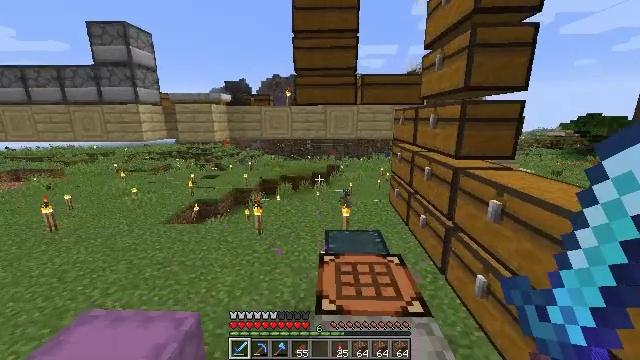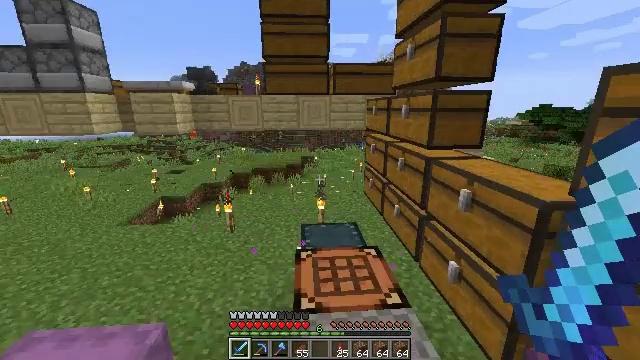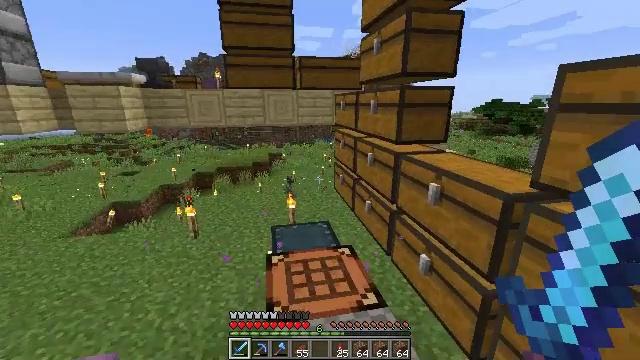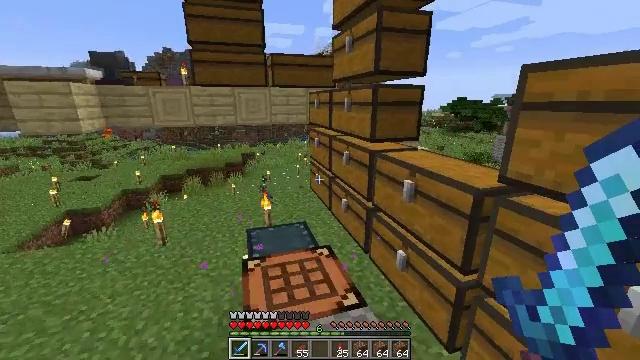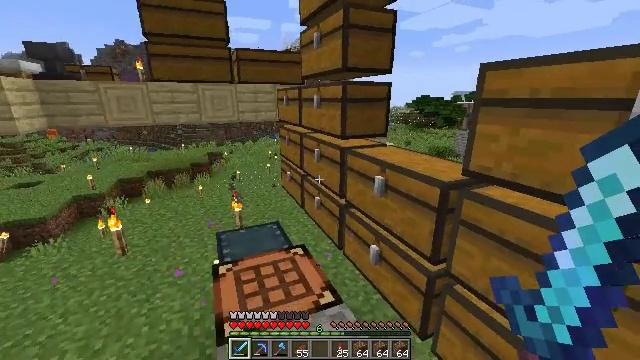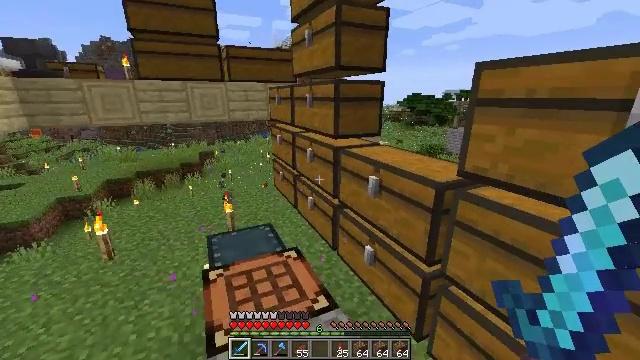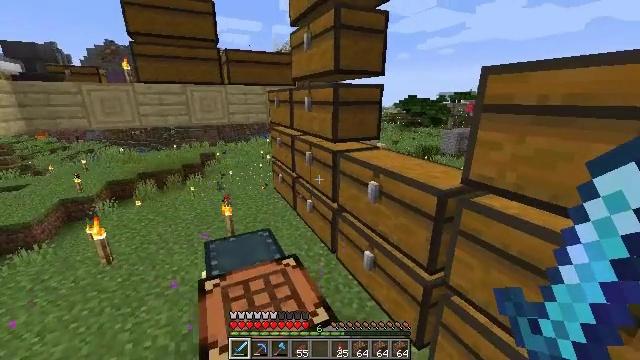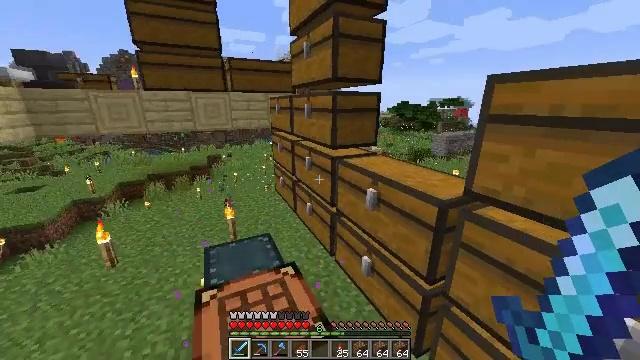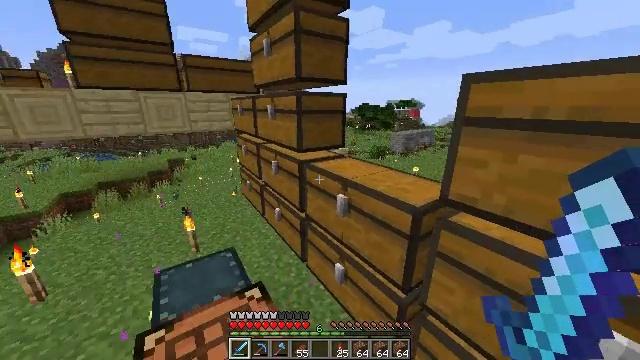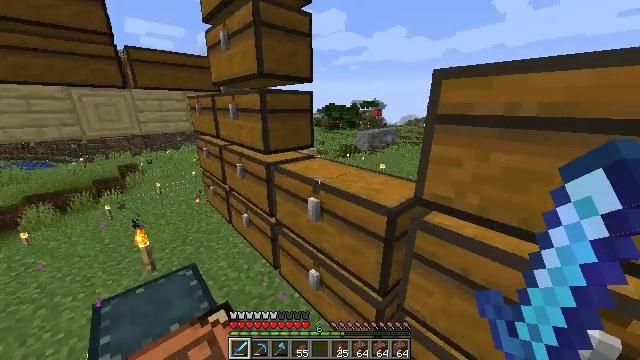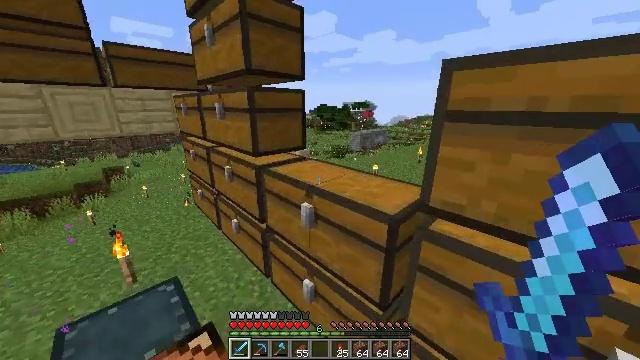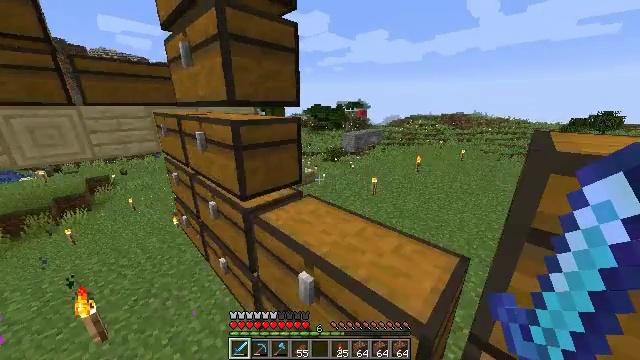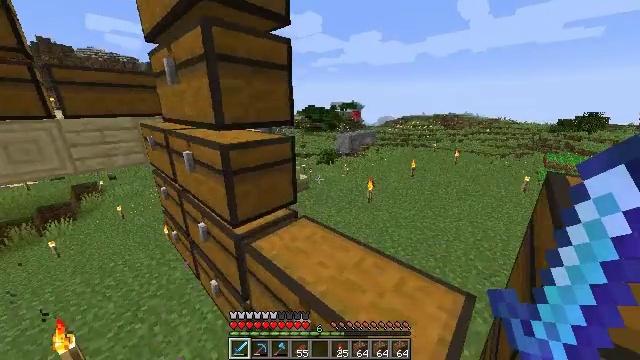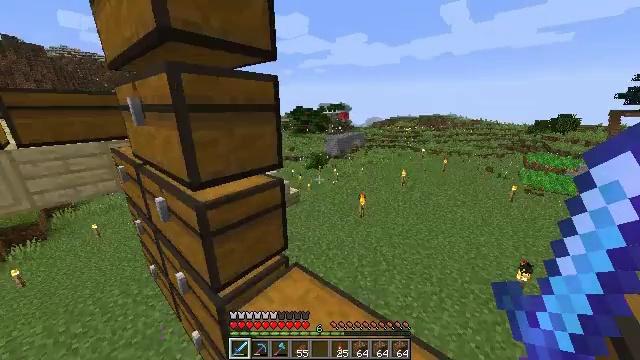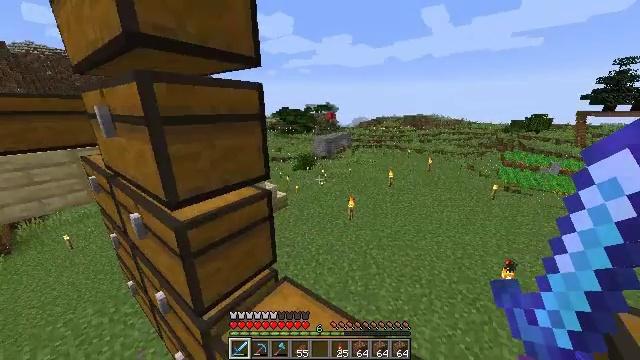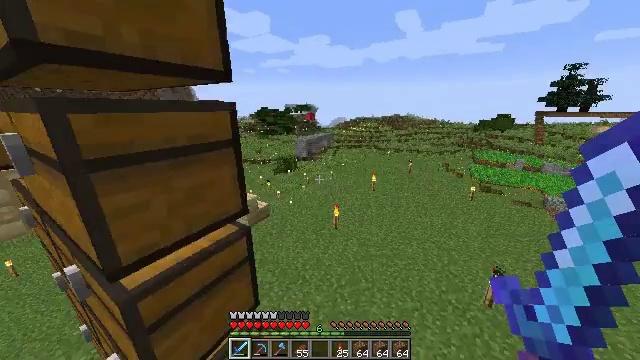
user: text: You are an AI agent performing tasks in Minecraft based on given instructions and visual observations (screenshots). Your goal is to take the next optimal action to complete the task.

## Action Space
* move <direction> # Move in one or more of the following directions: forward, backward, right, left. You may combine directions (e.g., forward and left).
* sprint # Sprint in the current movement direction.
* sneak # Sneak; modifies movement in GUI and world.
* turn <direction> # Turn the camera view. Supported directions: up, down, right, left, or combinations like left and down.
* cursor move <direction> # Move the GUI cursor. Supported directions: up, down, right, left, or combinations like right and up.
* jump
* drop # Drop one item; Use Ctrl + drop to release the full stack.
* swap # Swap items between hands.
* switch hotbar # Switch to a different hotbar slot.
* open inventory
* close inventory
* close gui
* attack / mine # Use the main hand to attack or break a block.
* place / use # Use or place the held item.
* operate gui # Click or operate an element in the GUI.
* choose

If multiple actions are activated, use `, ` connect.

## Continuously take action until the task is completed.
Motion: motion action
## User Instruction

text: Break the furnace to move it.
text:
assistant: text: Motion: turn right and down
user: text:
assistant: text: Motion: turn right
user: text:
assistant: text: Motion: turn right
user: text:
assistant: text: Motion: turn right
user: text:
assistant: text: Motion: move forward, sprint, turn right
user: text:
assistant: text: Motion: move forward, sprint
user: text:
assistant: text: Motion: move forward, sprint
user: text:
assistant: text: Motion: move forward, sprint, turn right
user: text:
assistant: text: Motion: move forward, sprint, turn right
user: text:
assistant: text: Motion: move forward, sprint, turn right
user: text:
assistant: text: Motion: move forward, sprint, turn right, jump
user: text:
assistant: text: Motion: move forward, sprint, turn right, jump
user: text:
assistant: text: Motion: move forward, sprint, turn right, jump
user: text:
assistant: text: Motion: move forward, sprint, turn right
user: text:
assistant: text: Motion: move forward, sprint, turn right
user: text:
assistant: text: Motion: move forward and move right, sprint, turn right and up
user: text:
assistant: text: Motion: move forward and move right, sprint, turn right
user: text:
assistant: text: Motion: move forward and move right, sprint
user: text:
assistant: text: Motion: move forward and move right, sprint, turn left
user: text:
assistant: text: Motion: move forward and move right, sprint, turn left
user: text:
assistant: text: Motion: move forward and move right, sprint
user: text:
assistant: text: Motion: move forward and move right, sprint, turn left and up
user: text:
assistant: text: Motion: move forward and move right, sprint, turn left
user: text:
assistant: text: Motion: move forward, sprint, turn left and up
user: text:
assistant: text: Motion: move forward, sprint, turn left
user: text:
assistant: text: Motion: move forward, sprint, turn left
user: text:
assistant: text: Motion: move forward, sprint
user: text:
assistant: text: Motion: move forward, sprint, turn left
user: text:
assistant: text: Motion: move forward, sprint, turn left
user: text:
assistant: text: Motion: move forward, sprint, turn left